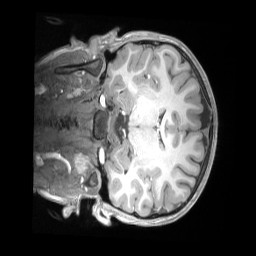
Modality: T1w
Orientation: coronal
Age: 10
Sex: male
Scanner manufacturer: siemens
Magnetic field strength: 3 T
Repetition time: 2.53 s
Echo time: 0.00164 s